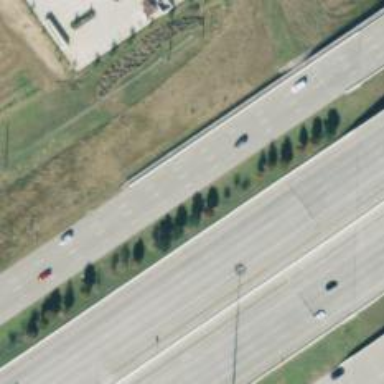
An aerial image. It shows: Secondary road with frontage road alongside.